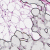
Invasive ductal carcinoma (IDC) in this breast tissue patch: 0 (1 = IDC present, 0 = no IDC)